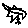
Label: bird